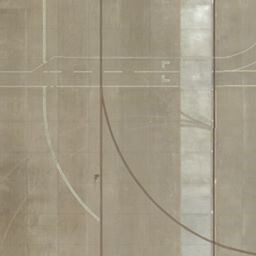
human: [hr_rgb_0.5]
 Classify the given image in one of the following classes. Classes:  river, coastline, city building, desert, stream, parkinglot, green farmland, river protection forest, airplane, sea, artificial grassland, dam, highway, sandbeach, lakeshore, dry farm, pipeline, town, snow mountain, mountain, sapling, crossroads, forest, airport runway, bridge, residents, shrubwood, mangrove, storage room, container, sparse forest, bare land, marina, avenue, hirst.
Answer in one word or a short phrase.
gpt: airport runway